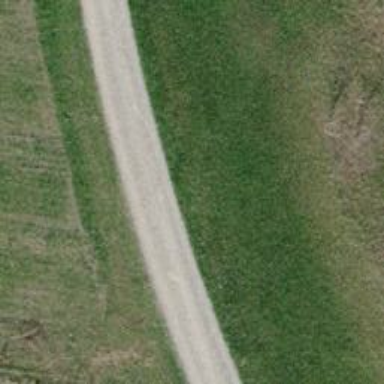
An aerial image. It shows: Compacted track with grade2 surface.